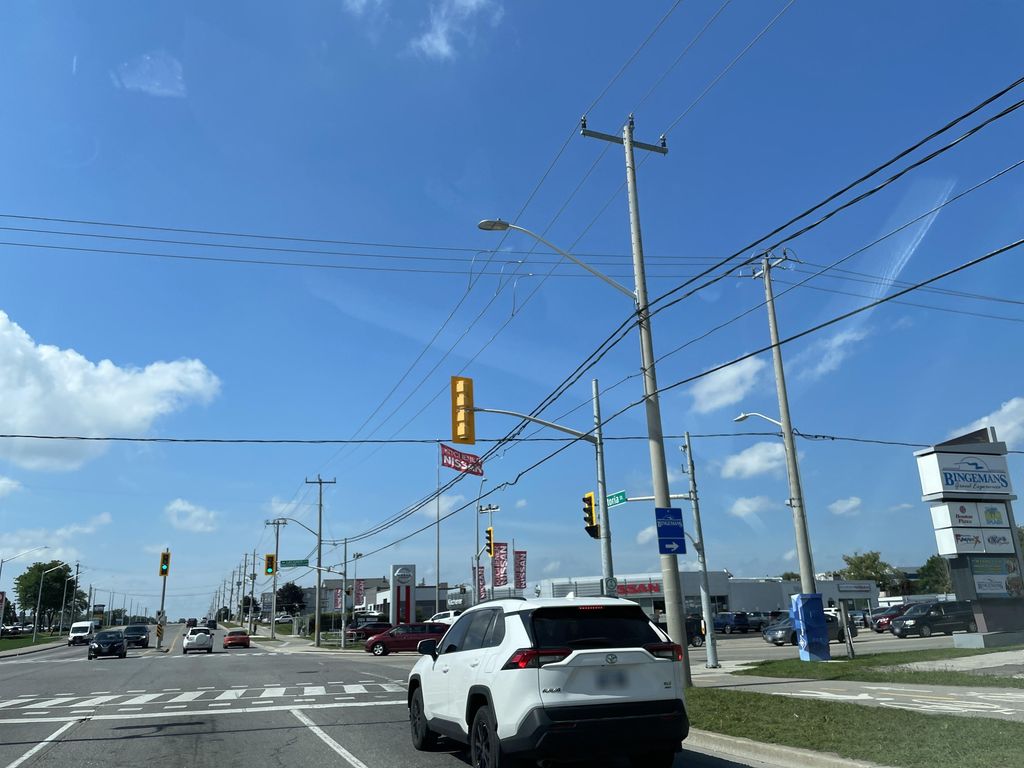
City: kitchener-waterloo